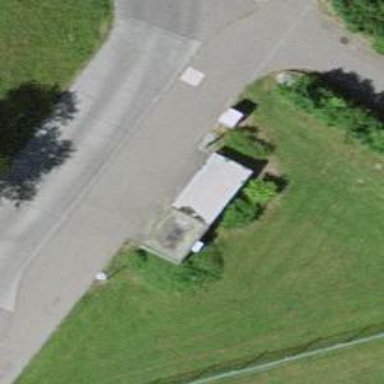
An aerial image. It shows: Post box.